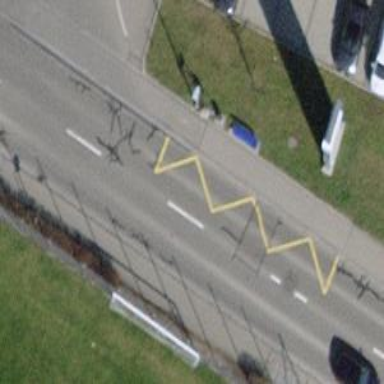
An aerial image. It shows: Bus stop equipped with public transport stop position.